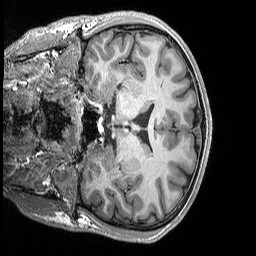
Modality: T1w
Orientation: coronal
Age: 21
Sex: male
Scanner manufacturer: siemens
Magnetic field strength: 3 T
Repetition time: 2.3 s
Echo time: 0.00298 s